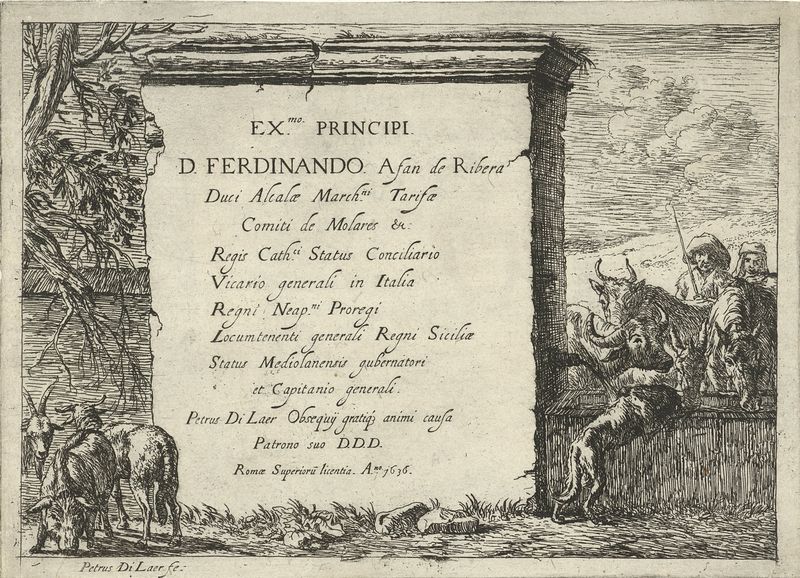
Titel: Kudde dieren bij een bron
Künstler: Pieter Bodding van Laer
Standort: Amsterdam
Institution: Rijksmuseum
Schlagwörter: tiere, herde, schwarz weiss, radierung, schäfer, petrus, principi, 1636